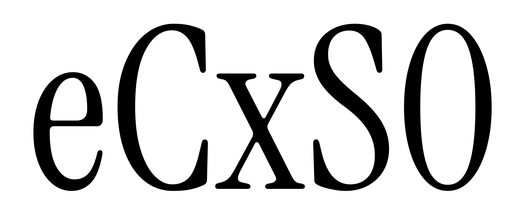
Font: InstrumentSerif-Regular